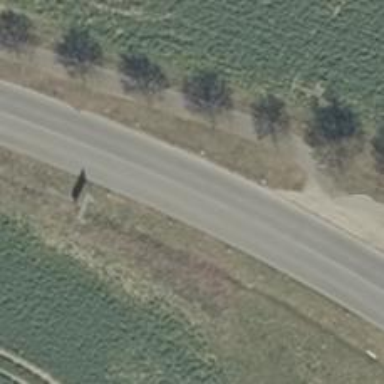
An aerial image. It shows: Tertiary road with asphalt surface and lane markings present.